Milling tool wear sample.
Tool blade image: 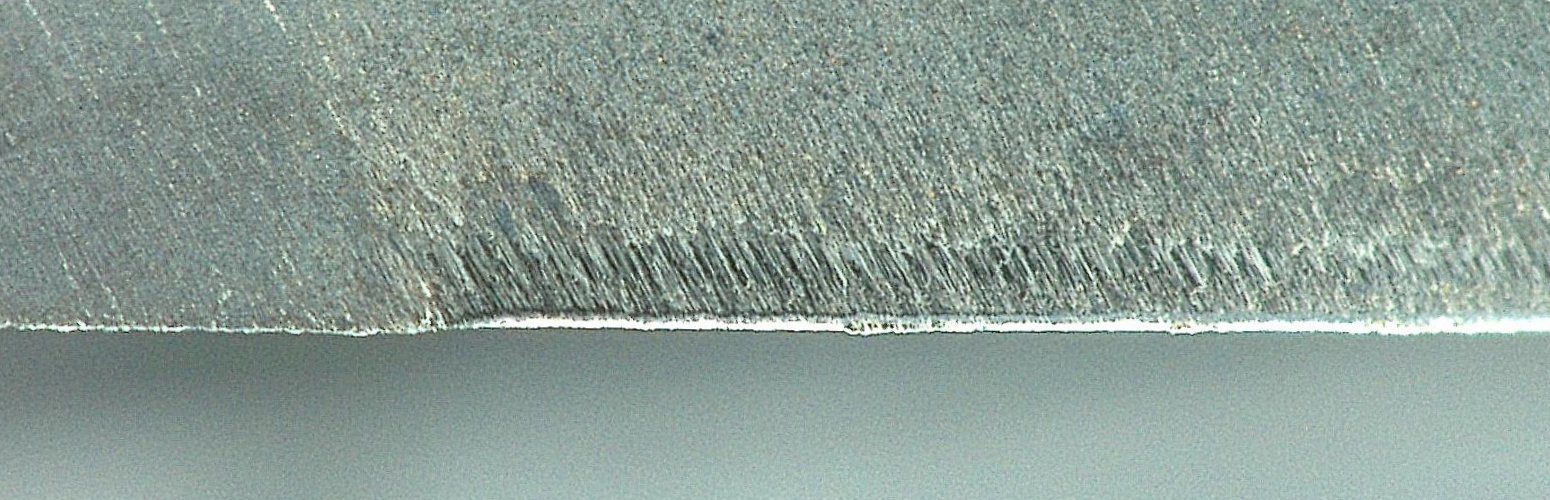
Chip image: 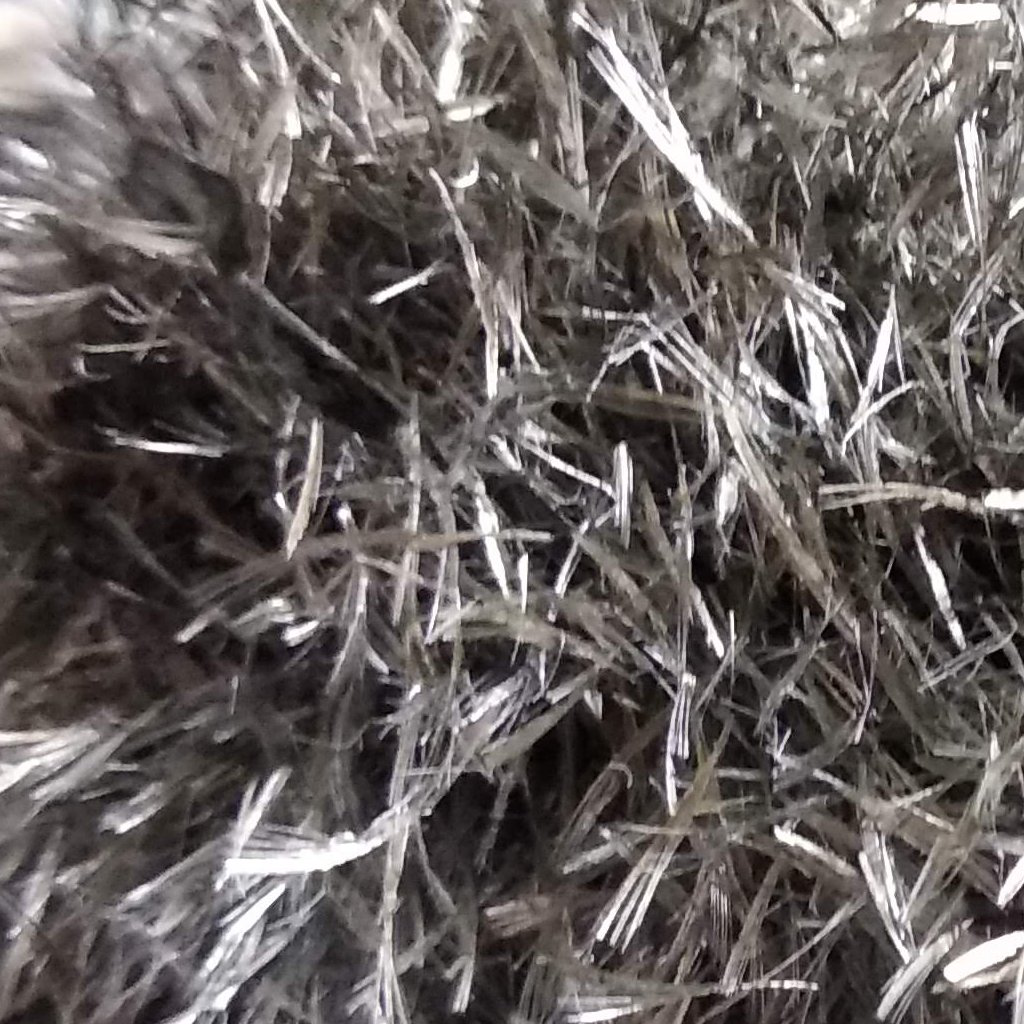
Workpiece image: 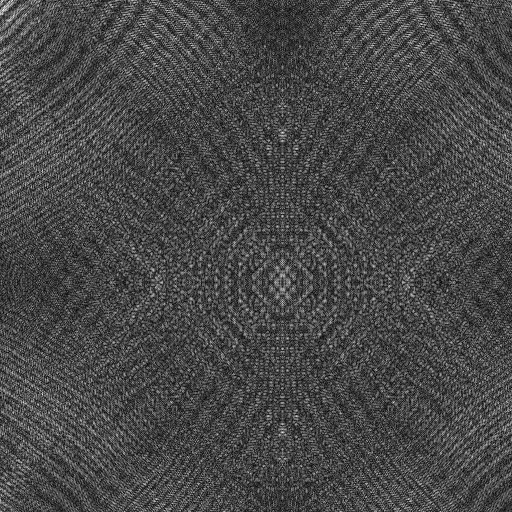
Tool wear state: sharp
Gaps: 7.58
Flank wear: 42.37
Overhang: 7.27
Force-signal Mel-spectrograms (X, Y, Z axes): 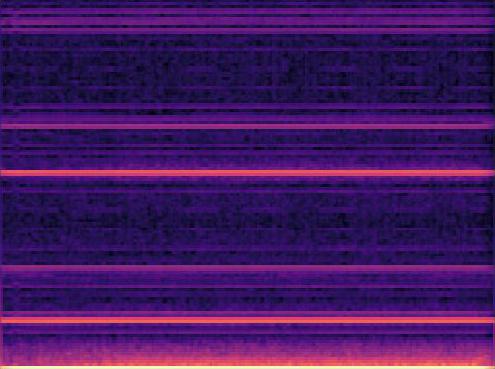 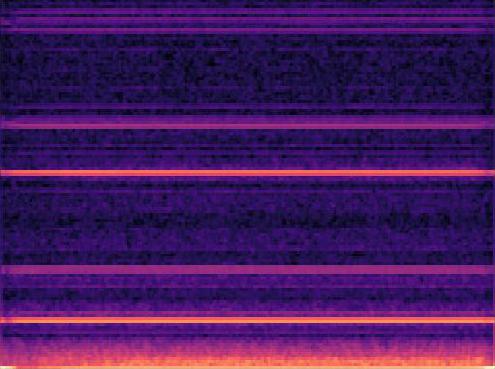 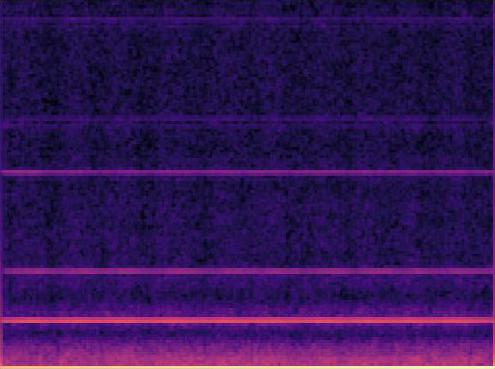
Force-signal scalograms (X, Y, Z axes): 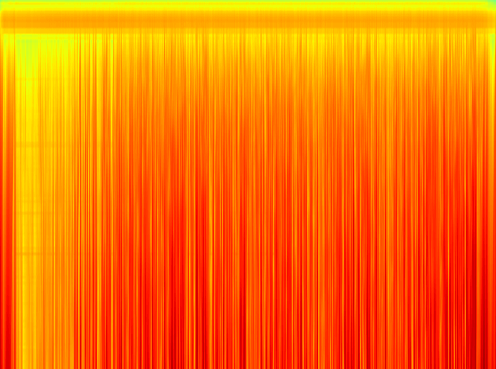 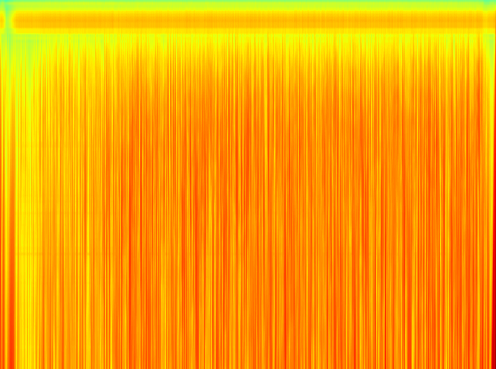 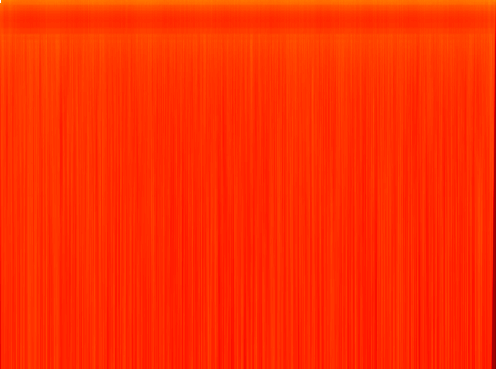
Force phase: initial_break_in_wear